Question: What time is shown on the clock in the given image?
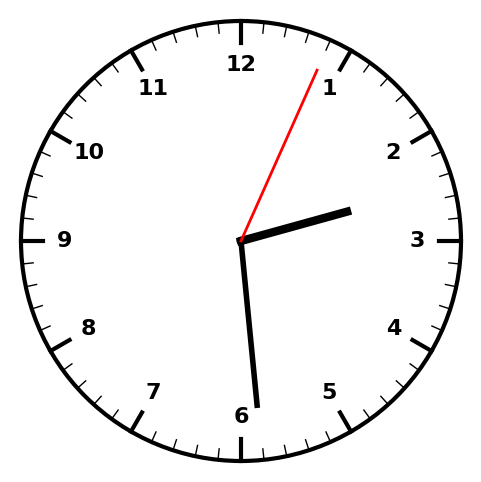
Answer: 02:29:04